Question: So this is my first time working with core data, and so far it hasn't been the best experience. My application so far consists of two UITableView controllers and a single ViewController. The app simply asks the user to enter the name of a list on UIAlert and it saves to core data, and the name of the list is put into the first tableview. So far so good. Then the user clicks on the name of the list and it pushes them to the contents on the list, which is empty because it hasn't been populated yet. So my problem is when I go to populate it my app just crashes. I don't even get to the the ViewController. I'm really lost I'll put the necessary code here if there's any more let me know. Thanks!
Error 'argv char ** 0xbfffeda8 0xbfffeda8'
Data Model:

The .m To Add Items to the list:
'''
- (NSManagedObjectContext *)managedObjectContext {
NSManagedObjectContext *context = nil;
id delegate = [[UIApplication sharedApplication] delegate];
if ([delegate performSelector:@selector(managedObjectContext)]) {
context = [delegate managedObjectContext];
}
return context;
}
- (id)initWithNibName:(NSString *)nibNameOrNil bundle:(NSBundle *)nibBundleOrNil
{
self = [super initWithNibName:nibNameOrNil bundle:nibBundleOrNil];
if (self) {
// Custom initialization
}
return self;
}
- (void)viewDidLoad
{
[super viewDidLoad];
// Do any additional setup after loading the view.
}
- (void)didReceiveMemoryWarning
{
[super didReceiveMemoryWarning];
// Dispose of any resources that can be recreated.
}
- (IBAction)cancel:(id)sender {
[self dismissViewControllerAnimated:YES completion:nil];
}
- (IBAction)save:(id)sender {
NSManagedObjectContext *context = [self managedObjectContext];
// Create a new managed object
NSManagedObject *newItem = [NSEntityDescription insertNewObjectForEntityForName:@"Item" inManagedObjectContext:context];
[newItem setValue:self.name.text forKey:@"itemName"];
[newItem setValue:self.price.text forKey:@"price"];
[newItem setValue:self.desc.text forKey:@"description"];
NSError *error = nil;
// Save the object to persistent store
if (![context save:&error]) {
NSLog(@"Can't Save! %@ %@", error, [error localizedDescription]);
}
[self dismissViewControllerAnimated:YES completion:nil];
}
@end
'''
The .m to show all the items in a list:
'''
- (NSManagedObjectContext *)managedObjectContext {
NSManagedObjectContext *context = nil;
id delegate = [[UIApplication sharedApplication] delegate];
if ([delegate performSelector:@selector(managedObjectContext)]) {
context = [delegate managedObjectContext];
}
return context;
}
- (void)viewDidAppear:(BOOL)animated
{
[super viewDidAppear:animated];
// Fetch the lists from persistent data store
NSManagedObjectContext *managedObjectContext = [self managedObjectContext];
NSFetchRequest *fetchRequest = [[NSFetchRequest alloc] initWithEntityName:@"Item"];
self.lists = [[managedObjectContext executeFetchRequest:fetchRequest error:nil] mutableCopy];
self.items = [[managedObjectContext executeFetchRequest:fetchRequest error:nil] mutableCopy];
[self.tableView reloadData];
}
- (id)initWithStyle:(UITableViewStyle)style
{
self = [super initWithStyle:style];
if (self) {
// Custom initialization
}
return self;
}
- (void)viewDidLoad
{
[super viewDidLoad];
// Uncomment the following line to preserve selection between presentations.
// self.clearsSelectionOnViewWillAppear = NO;
// Uncomment the following line to display an Edit button in the navigation bar for this view controller.
// self.navigationItem.rightBarButtonItem = self.editButtonItem;
}
- (void)didReceiveMemoryWarning
{
[super didReceiveMemoryWarning];
// Dispose of any resources that can be recreated.
}
#pragma mark - Table view data source
- (NSInteger)numberOfSectionsInTableView:(UITableView *)tableView
{
// Return the number of sections.
return 1;
}
- (NSInteger)tableView:(UITableView *)tableView numberOfRowsInSection:(NSInteger)section
{
// Return the number of rows in the section.
return self.items.count;
}
- (UITableViewCell *)tableView:(UITableView *)tableView cellForRowAtIndexPath:(NSIndexPath *)indexPath
{
static NSString *CellIdentifier = @"Cell";
UITableViewCell *cell = [tableView dequeueReusableCellWithIdentifier:CellIdentifier forIndexPath:indexPath];
// Configure the cell...
NSManagedObject *item = [self.items objectAtIndex:indexPath.row];
[cell.textLabel setText:[item valueForKey:@"itemName"]];
return cell;
}
- (BOOL)tableView:(UITableView *)tableView canEditRowAtIndexPath:(NSIndexPath *)indexPath
{
// Return NO if you do not want the specified item to be editable.
return YES;
}
- (void)tableView:(UITableView *)tableView commitEditingStyle:(UITableViewCellEditingStyle)editingStyle forRowAtIndexPath:(NSIndexPath *)indexPath
{
NSManagedObjectContext *context = [self managedObjectContext];
if (editingStyle == UITableViewCellEditingStyleDelete) {
// Delete object from database
[context deleteObject:[self.items objectAtIndex:indexPath.row]];
NSError *error = nil;
if (![context save:&error]) {
NSLog(@"Can't Delete! %@ %@", error, [error localizedDescription]);
return;
}
// Remove device from table view
[self.items removeObjectAtIndex:indexPath.row];
[self.tableView deleteRowsAtIndexPaths:[NSArray arrayWithObject:indexPath] withRowAnimation:UITableViewRowAnimationFade];
}
}
#pragma mark - Segue
- (void)prepareForSegue:(UIStoryboardSegue *)segue sender:(id)sender
{
if ([[segue identifier] isEqualToString:@"ShowDetails"]) {
NSManagedObject *selectedItem = [self.items objectAtIndex:[[self.tableView indexPathForSelectedRow] row]];
AddViewController *destViewController = segue.destinationViewController;
destViewController.items = selectedItem;
}
}
@end
'''
And the .m displaying all the lists:
'''
- (NSManagedObjectContext *)managedObjectContext {
NSManagedObjectContext *context = nil;
id delegate = [[UIApplication sharedApplication] delegate];
if ([delegate performSelector:@selector(managedObjectContext)]) {
context = [delegate managedObjectContext];
}
return context;
}
- (void)viewDidAppear:(BOOL)animated
{
[super viewDidAppear:animated];
// Fetch the lists from persistent data store
NSManagedObjectContext *managedObjectContext = [self managedObjectContext];
NSFetchRequest *fetchRequest = [[NSFetchRequest alloc] initWithEntityName:@"List"];
self.lists = [[managedObjectContext executeFetchRequest:fetchRequest error:nil] mutableCopy];
self.items = [[managedObjectContext executeFetchRequest:fetchRequest error:nil] mutableCopy];
[self.tableView reloadData];
}
- (id)initWithStyle:(UITableViewStyle)style
{
self = [super initWithStyle:style];
if (self) {
// Custom initialization
}
return self;
}
- (void)viewDidLoad
{
[super viewDidLoad];
// Uncomment the following line to preserve selection between presentations.
// self.clearsSelectionOnViewWillAppear = NO;
// Uncomment the following line to display an Edit button in the navigation bar for this view controller.
// self.navigationItem.rightBarButtonItem = self.editButtonItem;
}
- (void)didReceiveMemoryWarning
{
[super didReceiveMemoryWarning];
// Dispose of any resources that can be recreated.
}
#pragma mark - Table view data source
- (NSInteger)numberOfSectionsInTableView:(UITableView *)tableView
{
// Return the number of sections.
return 1;
}
- (NSInteger)tableView:(UITableView *)tableView numberOfRowsInSection:(NSInteger)section
{
// Return the number of rows in the section.
return self.lists.count;
}
- (UITableViewCell *)tableView:(UITableView *)tableView cellForRowAtIndexPath:(NSIndexPath *)indexPath
{
static NSString *CellIdentifier = @"Cell";
UITableViewCell *cell = [tableView dequeueReusableCellWithIdentifier:CellIdentifier forIndexPath:indexPath];
// Configure the cell...
NSManagedObject *list = [self.lists objectAtIndex:indexPath.row];
[cell.textLabel setText:[list valueForKey:@"name"]];
return cell;
}
-(IBAction)add:(id)sender {
UIAlertView *alert = [[UIAlertView alloc] initWithTitle:@"Add List" message:@"Create a New Wish List" delegate:self cancelButtonTitle:@"Cancel" otherButtonTitles:@"Save", nil];
[alert setAlertViewStyle:UIAlertViewStylePlainTextInput];
[alert setTag:2];
[alert show];
alert.delegate = self;
}
- (void) alertView:(UIAlertView *)alertView clickedButtonAtIndex:(NSInteger)buttonIndex
{
if (buttonIndex != 0 && alertView.tag == 2) {
UITextField *tf = [alertView textFieldAtIndex:0];
NSManagedObjectContext *context = [self managedObjectContext];
// Create a new managed object
NSManagedObject *newList = [NSEntityDescription insertNewObjectForEntityForName:@"List" inManagedObjectContext:context];
[newList setValue:tf.text forKey:@"name"];
NSError *error = nil;
// Save the object to persistent store
if (![context save:&error]) {
NSLog(@"Can't Save! %@ %@", error, [error localizedDescription]);
}
[self dismissViewControllerAnimated:YES completion:nil];
}
NSManagedObjectContext *managedObjectContext = [self managedObjectContext];
NSFetchRequest *fetchRequest = [[NSFetchRequest alloc] initWithEntityName:@"List"];
self.lists = [[managedObjectContext executeFetchRequest:fetchRequest error:nil] mutableCopy];
self.items = [[managedObjectContext executeFetchRequest:fetchRequest error:nil] mutableCopy];
[self.tableView reloadData];
}
- (BOOL)tableView:(UITableView *)tableView canEditRowAtIndexPath:(NSIndexPath *)indexPath
{
// Return NO if you do not want the specified item to be editable.
return YES;
}
- (void)tableView:(UITableView *)tableView commitEditingStyle:(UITableViewCellEditingStyle)editingStyle forRowAtIndexPath:(NSIndexPath *)indexPath
{
NSManagedObjectContext *context = [self managedObjectContext];
if (editingStyle == UITableViewCellEditingStyleDelete) {
// Delete object from database
[context deleteObject:[self.lists objectAtIndex:indexPath.row]];
NSError *error = nil;
if (![context save:&error]) {
NSLog(@"Can't Delete! %@ %@", error, [error localizedDescription]);
return;
}
// Remove list from table view
[self.lists removeObjectAtIndex:indexPath.row];
[self.items removeObjectAtIndex:indexPath.row];
[self.tableView deleteRowsAtIndexPaths:[NSArray arrayWithObject:indexPath] withRowAnimation:UITableViewRowAnimationFade];
}
}
@end
'''
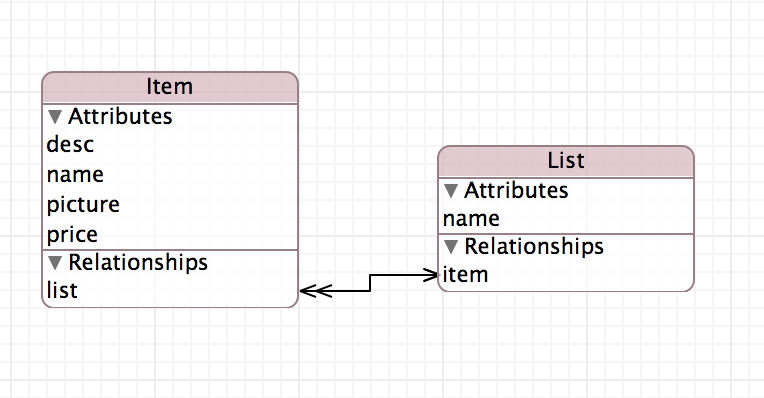
Answer: You should consider using an 'NSFetchedResultsController' to make your life easier, and your app more efficient.
This is incorrect:
'''
self.lists = [[managedObjectContext executeFetchRequest:fetchRequest error:nil] mutableCopy];
self.items = [[managedObjectContext executeFetchRequest:fetchRequest error:nil] mutableCopy];
'''
because these sets should contain different types of entity instance. But, you don't actually need 'self.items'. The model contains a relationship between 'List' and 'Item' and you should just get the items for a specified list using that relationship (or a fetch request using the relationship) when you need it. And remove 'self.items', it's just confusing you. In the list view controller you don't need the items anyway.
When you push to show the items, you should be getting the selected 'List' and passing that. So where you have 'destViewController.items = selectedItem;' you should have something like 'destViewController.list = selectedList;', and then the item controller uses the relationship again to display the appropriate items.
And, when you add a new item, you have to associated it with 'self.list':
'''
[newItem setValue:self.list forKey:@"list"];
'''
You should also use managed object subclasses, and the best way to manage them is by using <URL>.
Aside: Where you have 'if ([delegate performSelector:' it should be 'if ([delegate respondsToSelector:', and probably log if you don't get a context back...